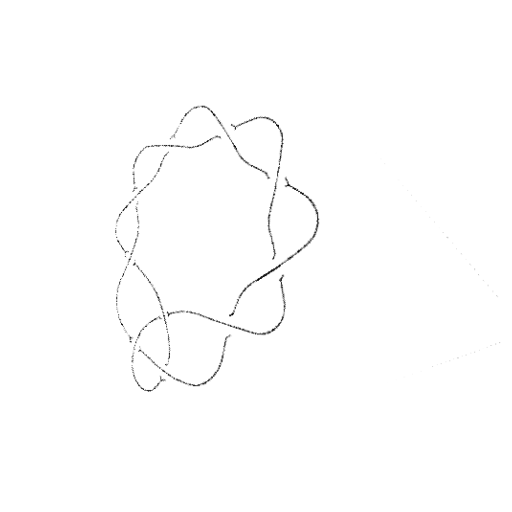
Crossing number: 10